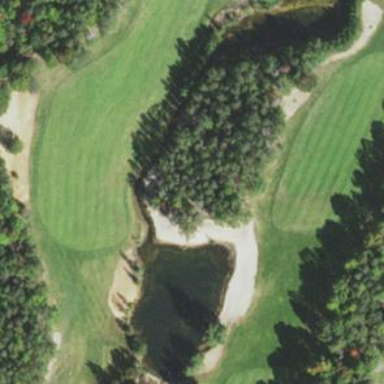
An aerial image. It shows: Golf bunker filled with natural sand.